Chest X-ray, AP view. Patient: 54 years old, sex F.
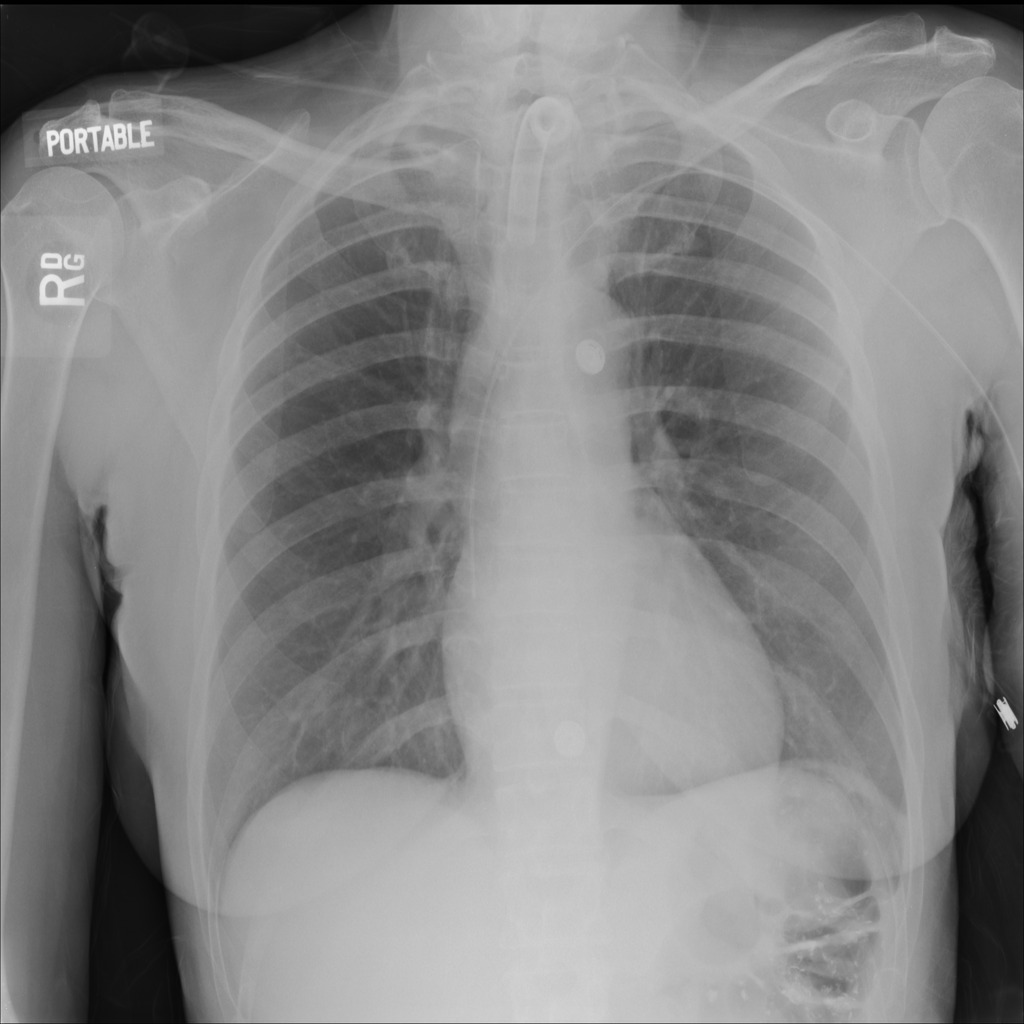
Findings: No Finding